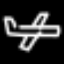
Label: airplane